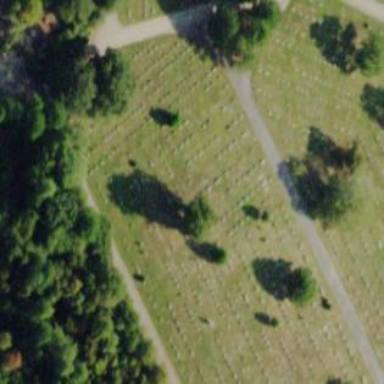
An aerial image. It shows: Sector in the cemetery.